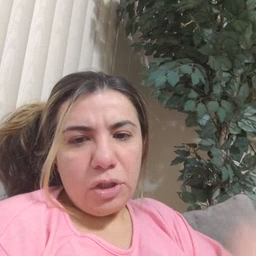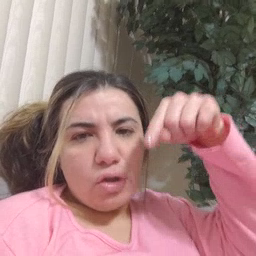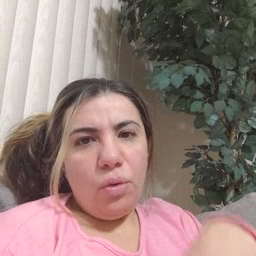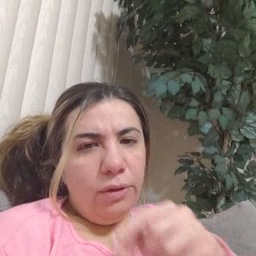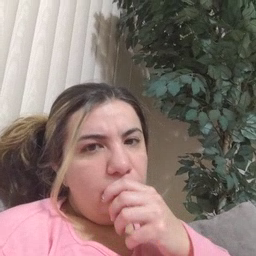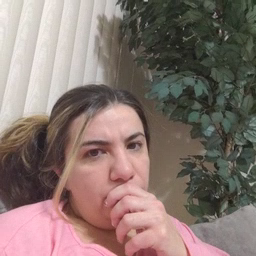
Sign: down